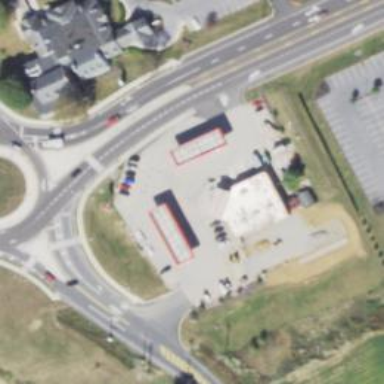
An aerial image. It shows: Convenience shop.